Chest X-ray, PA view. Patient: 52 years old, sex M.
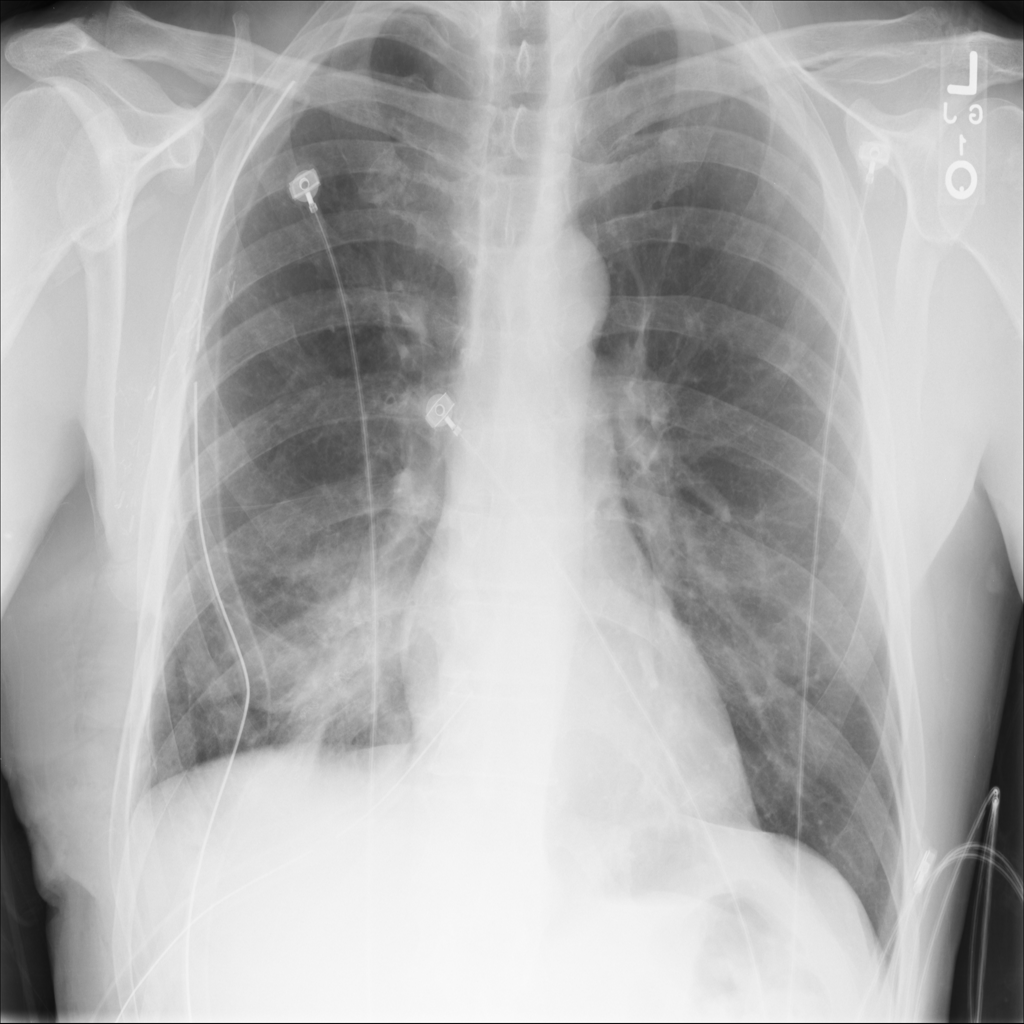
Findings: No Finding